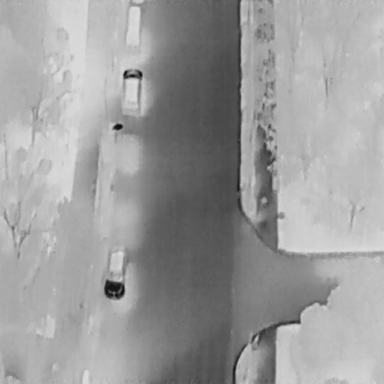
There are three Cars in the infrared image.